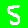
Digit: 5